Question: Below the line is a question on a practice test. The table actually has all the solutions filled in. However, I need clarification upon why the solutions are what they are. (Read the question below the horizontal line).
For example, I would really like to understand the solution row for A2 and A3.
As I see it, you have the following situation going on in A2:
1. x * y
2. xy * r
3. xyr * z
Now, let's look at how that'd be in the pipeline:
'''
|1|2|3|4|5|6|7|8 |9|10|11|12|13|14|15|16|17|18|19|20|21|
| | | | | | | | | | | | | | | | | | | | | |
{ x * y } | | | | | | | | | | | | | | | | |
{ xy * r } | | | | | | | | | | | | |
{ xyr * z } | | | | | | | | |
//next iteration, which means different x, y and z's| |
{x2 * y2 } | | | | | | | |
{x2y2 * r } // this is dependent on both previous r and x2y2
{x2y2r * z }
'''
So we are able to overlap xyr * z and x2 * y2, because there are no dependency conflicts. However, that is only getting rid of 3 cycles right?
So it would still be (12 - 3) / 3 = 9 / 3 = 3 Cycles Per Element (three elements).
Any help understanding this concept will be greatly appreciated! There's not a big rush, as the test isn't til next week. If there is any other information you need, please let me know!
---
(Below is the full test question text, along with the table completely filled in with the solutions)
Consider the following function for computing the product of an array of n integers.
We have unrolled the loop by a factor of 3.
'''
int prod(int a[], int n) {
int i, x, y, z;
int r = 1;
for(i = 0; i < n-2; i += 3) {
x = a[i]; y = a[i+1]; z = a[i+2];
r = r * x * y * z; // Product computation
}
for (; i < n; i++)
r *= a[i];
return r;
}
'''
For the line labeled Product computation, we can use parentheses to create five different
associations of the computation, as follows:
'''
r = ((r * x) * y) * z; // A1
r = (r * (x * y)) * z; // A2
r = r * ((x * y) * z); // A3
r = r * (x * (y * z)); // A4
r = (r * x) * (y * z); // A5
'''
We express the performance of the function in terms of the number of cycles per element
(CPE). As described in the book, this measure assumes the run time, measured in clock
cycles, for an array of length n is a function of the form Cn + K, where C is the CPE.
We measured the five versions of the function on an Intel Pentium III. Recall that the integer multiplication operation on this machine has a latency of 4 cycles and an issue time of 1 cycle.
The following table shows some values of the CPE, and other values missing. The measured
CPE values are those that were actually observed. "Theoretical CPE" means that performance
that would be achieved if the only limiting factor were the latency and issue time of
the integer multiplier.

Fill in the missing entries. For the missing values of the measured CPE, you can use the
values from other versions that would have the same computational behavior. For the values
of the theoretical CPE, you can determine the number of cycles that would be required for
an iteration considering only the latency and issue time of the multiplier, and then divide by 3.
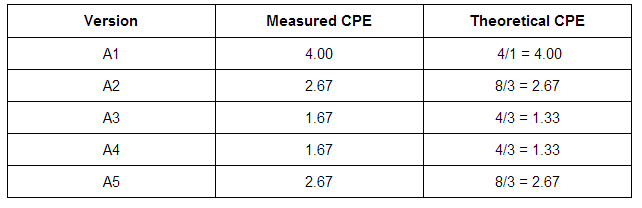
Answer: Without knowing the CPU architecture, we can only guess.
My interpretation would be that the timing diagram only shows part of the pipeline, from gathering the operands to writing the result, because this is what is relevant to dependency resolution.
Now, the big : If there is a buffer stage between the dependency resolver and the execution units, it would be possible to start the third multiplication of the first group () and the first multiplication of the second group () both at offset 8.
As is dependent on , it does not make sense to use a different unit here, so is queued to unit 1 right after . The following instruction, is not dependent on a previous result, so it can be queued to unit 2, and started in parallel.
In theory, this could happen as early as cycle 6, giving a CPE of 6/3. In practice, that is dependent on the CPU design.